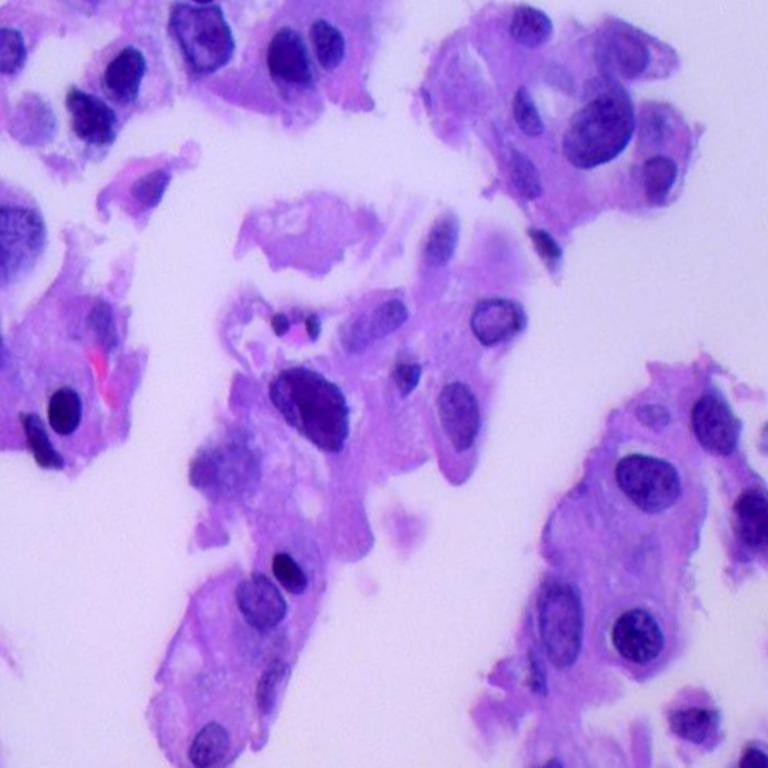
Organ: lung
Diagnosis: adenocarcinomas